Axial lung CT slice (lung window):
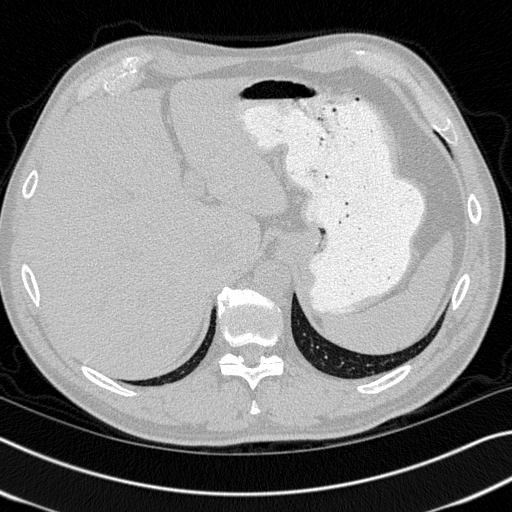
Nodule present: no